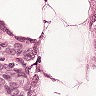
Metastatic tissue present: yes